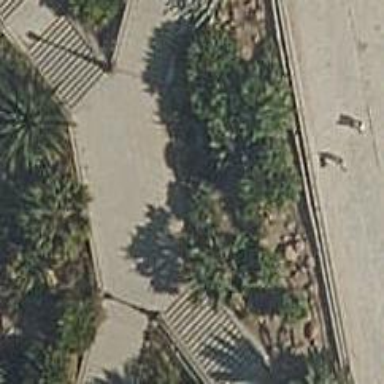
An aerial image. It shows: Steps made of paving stones.